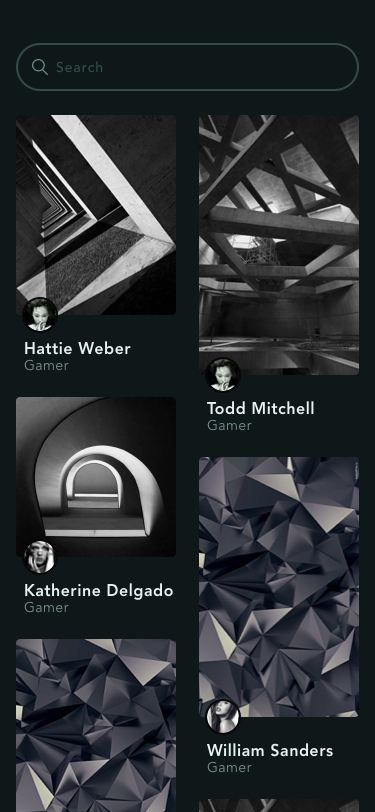
Text in this UI design:
Hattie Weber
Gamer
Katherine Delgado
Gamer
Todd Mitchell
Gamer
William Sanders
Gamer